Interaction volume radius: 10 \u00c5
Interaction volume height: 10 \u00c5
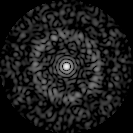
Disorder parameter: 0.821